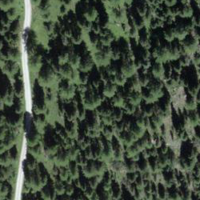
EUNIS habitat code: 32
Species observed at this site:
Epipactis atrorubens